Aerial crown-view tile of a tropical tree (Barro Colorado Island, Panama), acquired 20240813:
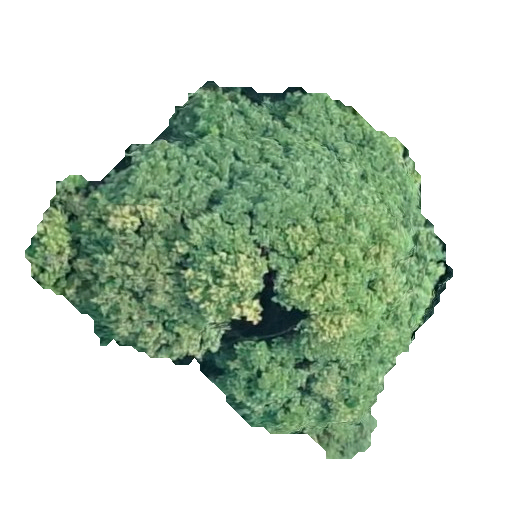
Species: Prioria copaifera
GBIF accepted scientific name: Prioria copaifera
Crown area: 148.889 m²